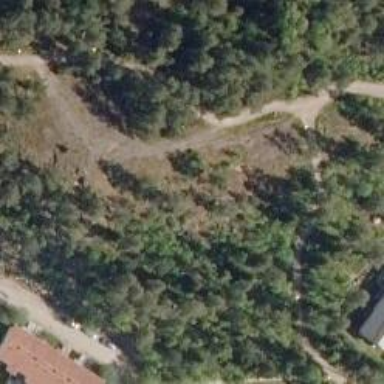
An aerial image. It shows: Path.